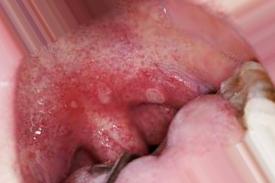
Condition: Mouth Ulcer